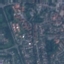
Land use / land cover: Residential